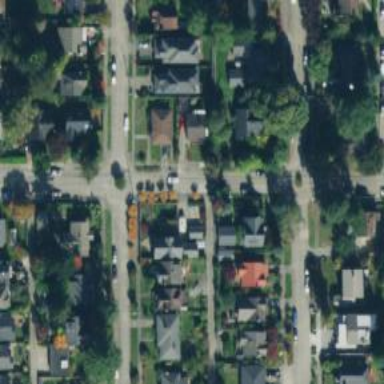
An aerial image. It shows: Residential road with separate sidewalk.